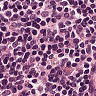
Metastatic tissue present: no